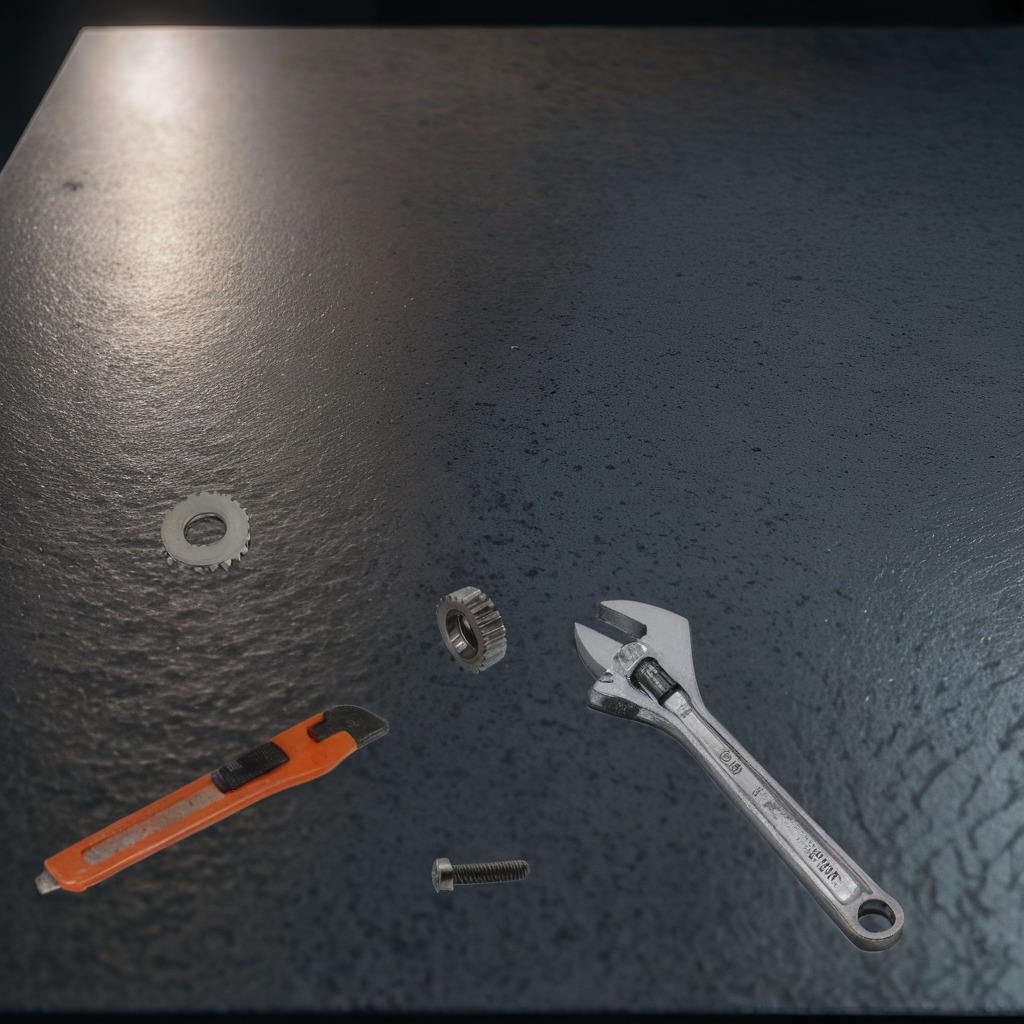
A steel gear with teeth, a utility knife, a flat metal washer, a metal machine screw, and a wrench are lying on the clean granite table inside a workshop at night dim ambient light soft shadows worn but